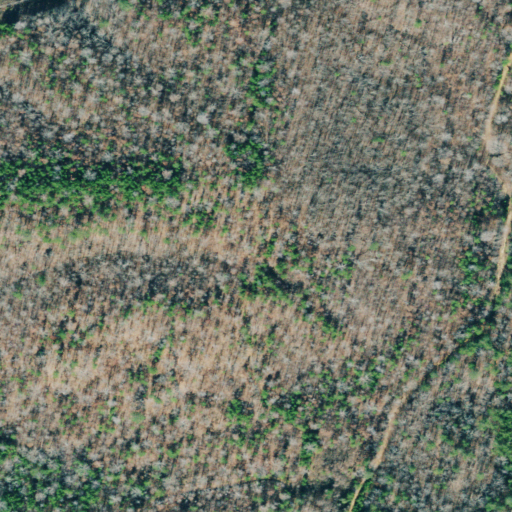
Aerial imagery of ridge(s) in Tennessee named Leidermann Ridge containing deciduous forest, mixed forest, and grassland